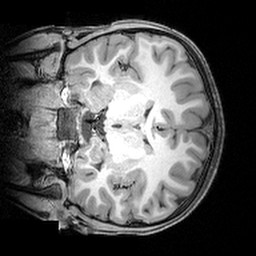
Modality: T1w
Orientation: coronal
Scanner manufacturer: siemens
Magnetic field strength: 3 T
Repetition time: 1.9 s
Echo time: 0.00397 s